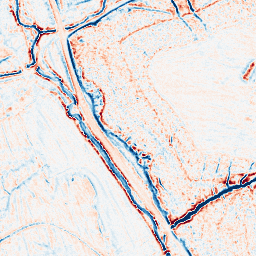
Category: edge_preserving
Decomposition family: bilateral
Decomposition parameters: d: 9
sigma_color: 100
sigma_space: 100
Upsampling method: lanczos
Upsampling parameters: scale: 2
Upsampling scale: 2